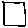
Label: square